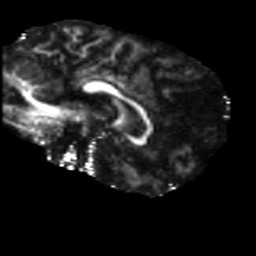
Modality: FA
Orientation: sagittal
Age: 75
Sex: male
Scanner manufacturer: siemens
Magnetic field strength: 3 T
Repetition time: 5.47 s
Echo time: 0.0854 s